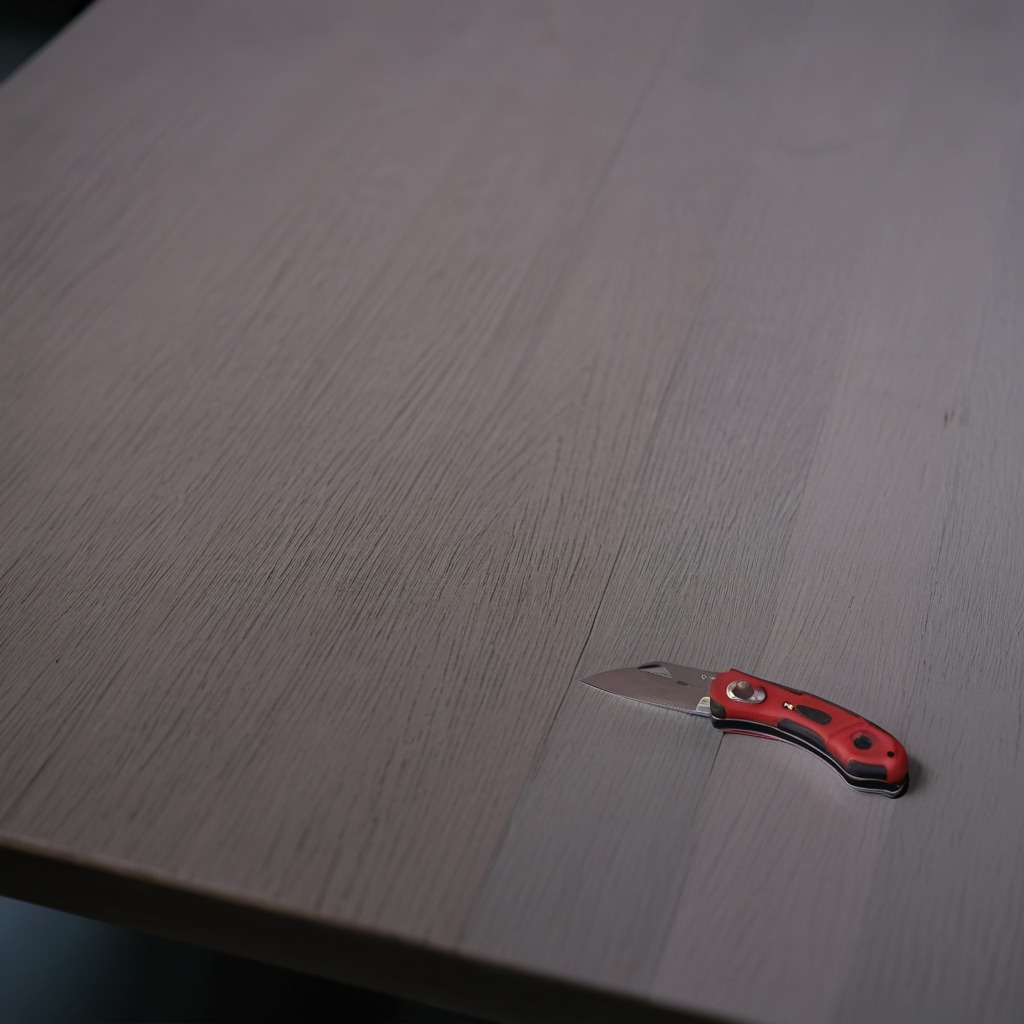
A utility knife lies on the table.